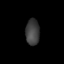
Tissue: lung
Cell type: Others
Senescence score: 0.2306
Nuclear area (px): 352
Mean DAPI intensity: 63.582